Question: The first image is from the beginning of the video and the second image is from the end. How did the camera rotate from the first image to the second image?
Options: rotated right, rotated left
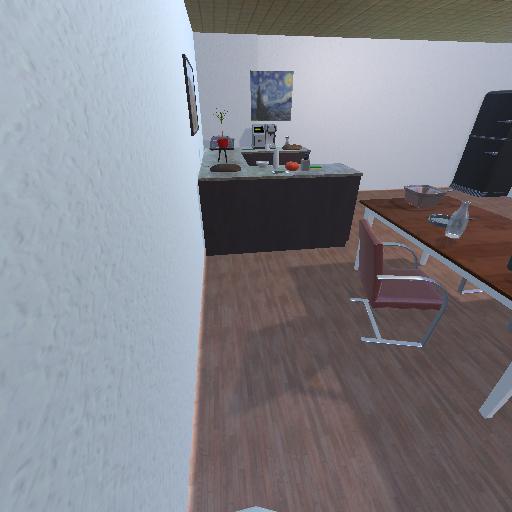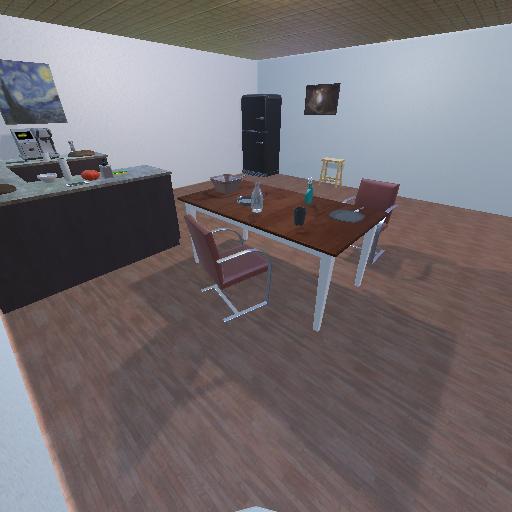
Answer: rotated right